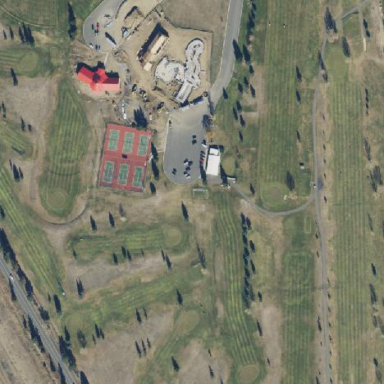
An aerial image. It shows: Golf course surrounded by greenery.